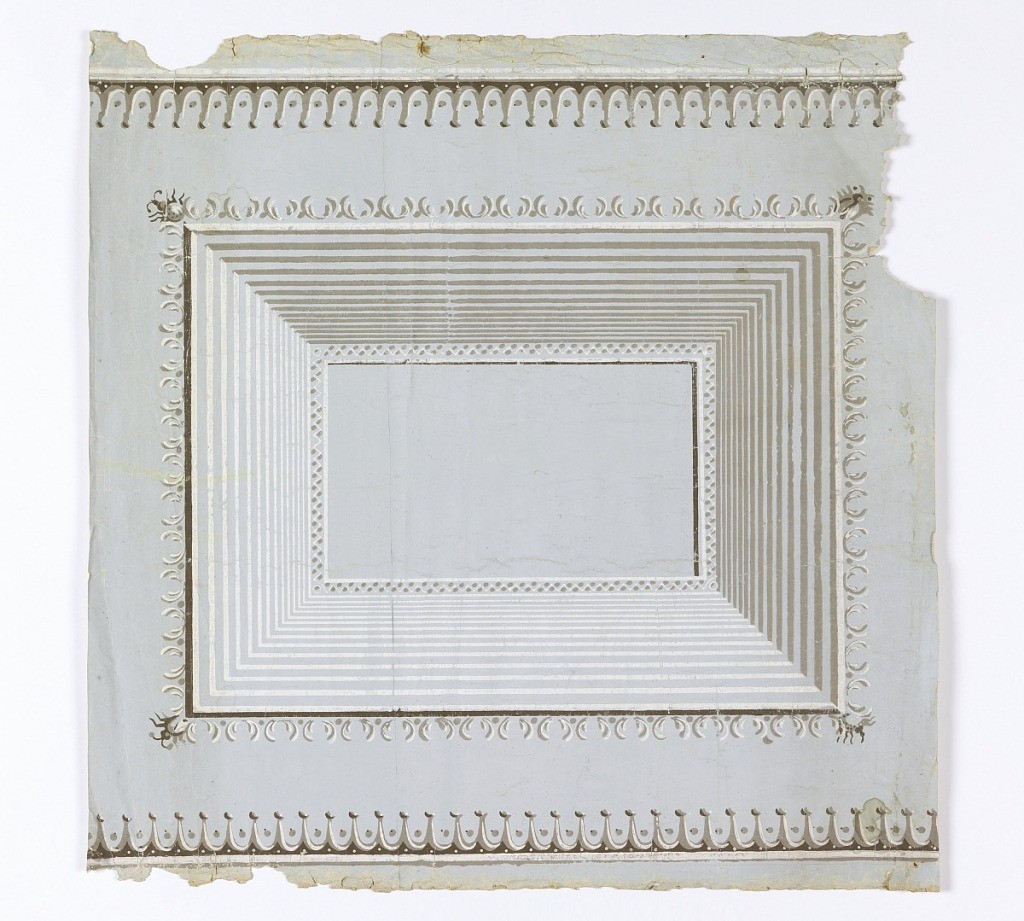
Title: Dado
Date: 1795–1835
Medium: Block-printed on handmade paper
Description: Dado with inset panel. Wide panel molding with insect-like motif at corners. Printed in shades of cool gray.